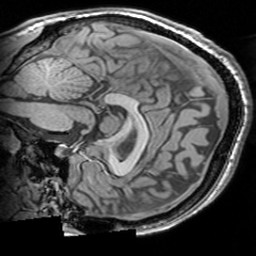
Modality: T1w
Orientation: sagittal
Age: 26
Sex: male
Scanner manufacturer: siemens
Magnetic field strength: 3 T
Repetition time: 1.63 s
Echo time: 0.00311 s